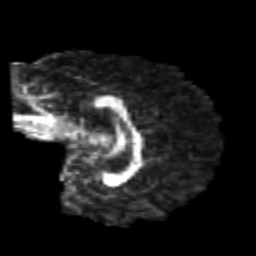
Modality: FA
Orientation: sagittal
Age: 22
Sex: male
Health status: healthy
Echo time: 0.074 s